Interaction volume radius: 5 \u00c5
Interaction volume height: 25 \u00c5
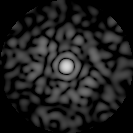
Disorder parameter: 0.8659